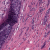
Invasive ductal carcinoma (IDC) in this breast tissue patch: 1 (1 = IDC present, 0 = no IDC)